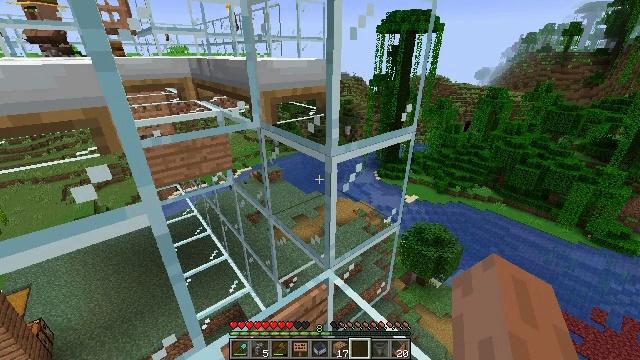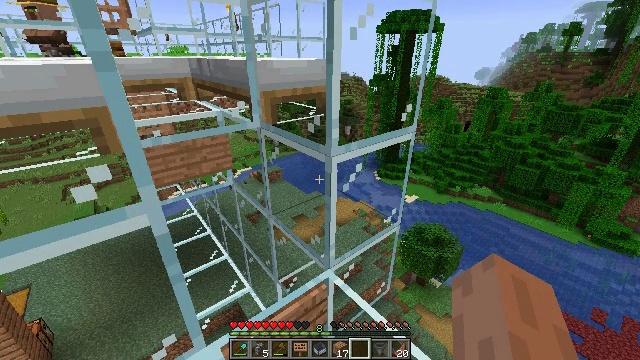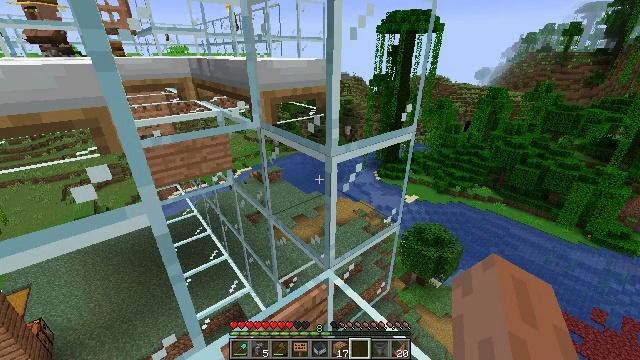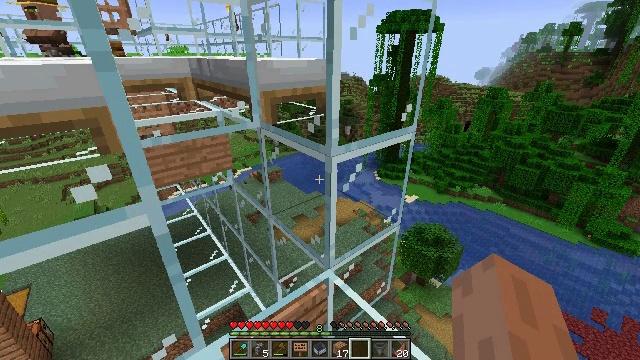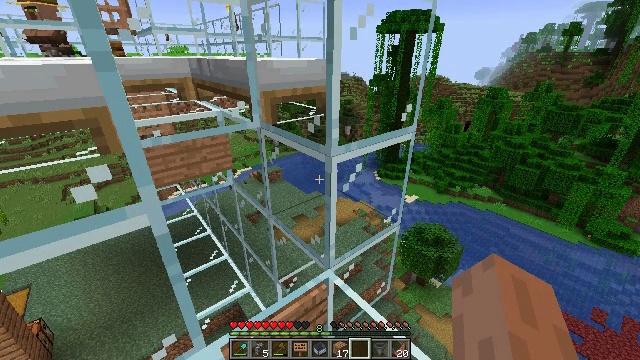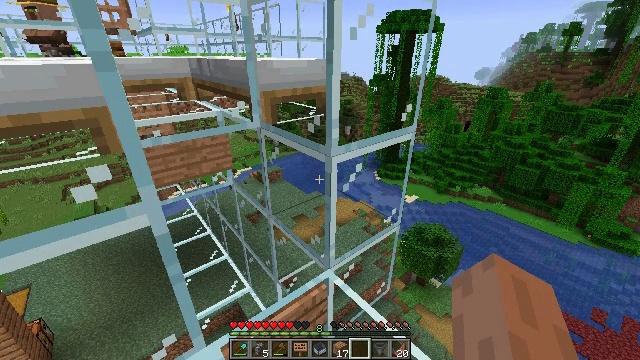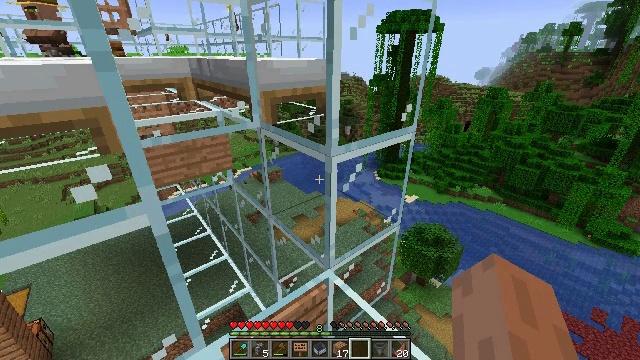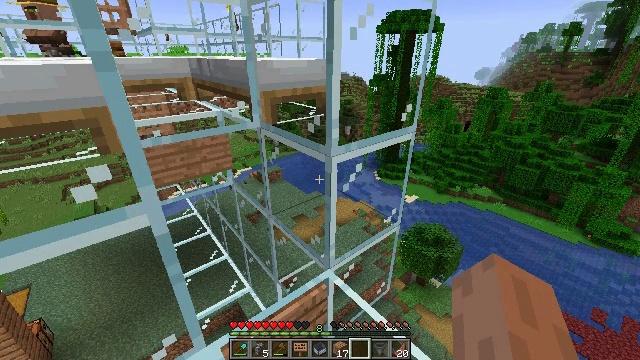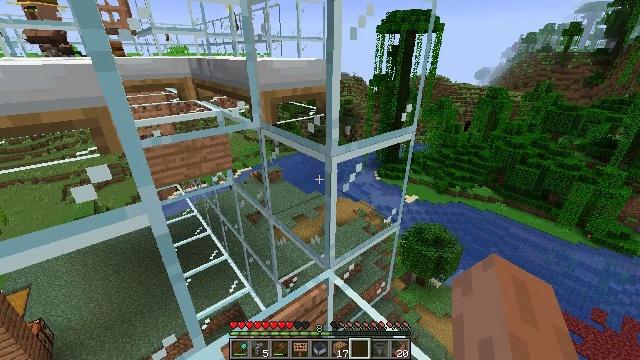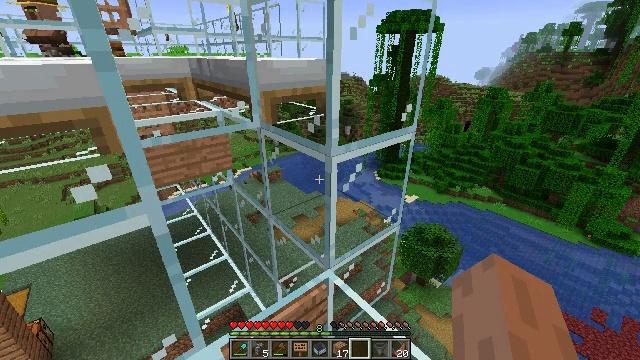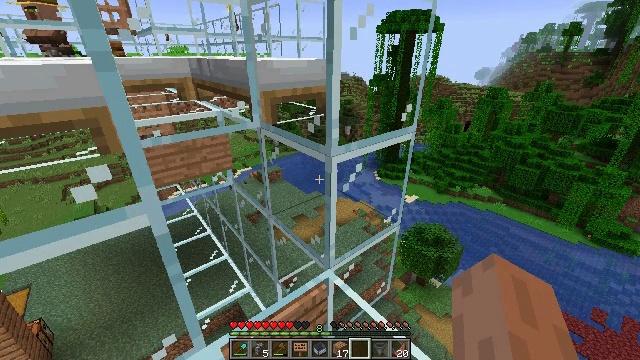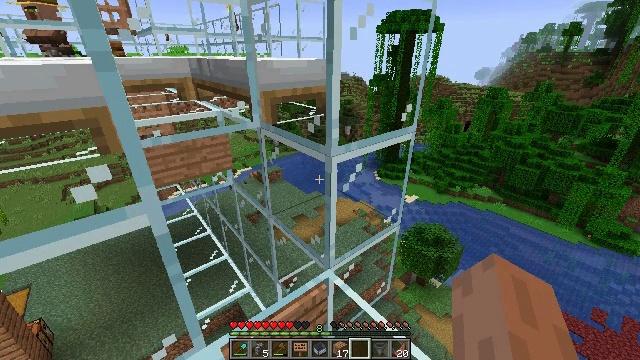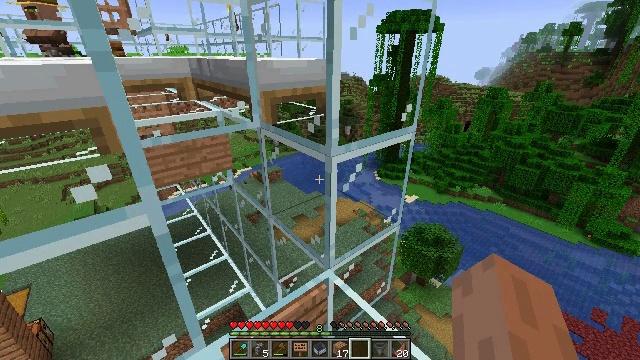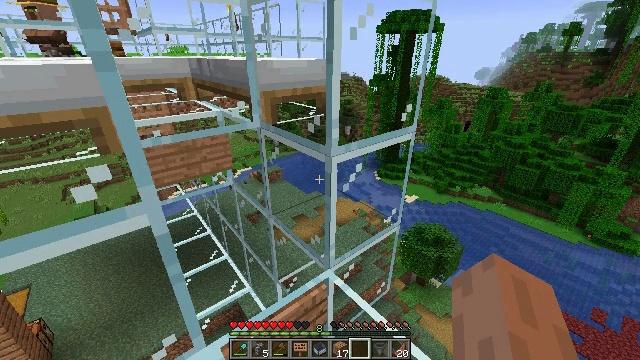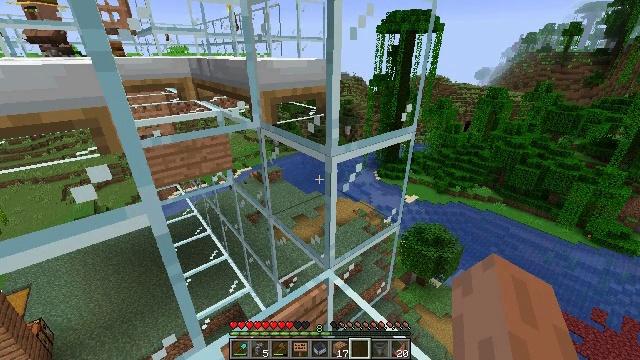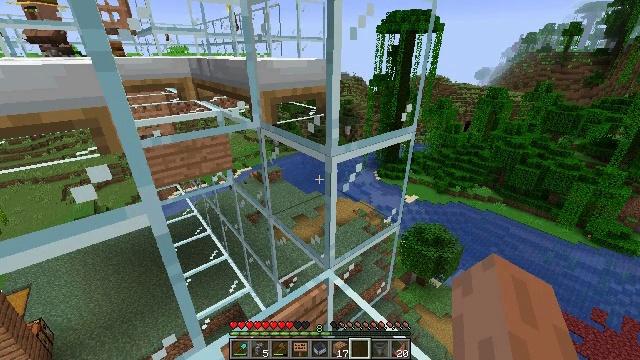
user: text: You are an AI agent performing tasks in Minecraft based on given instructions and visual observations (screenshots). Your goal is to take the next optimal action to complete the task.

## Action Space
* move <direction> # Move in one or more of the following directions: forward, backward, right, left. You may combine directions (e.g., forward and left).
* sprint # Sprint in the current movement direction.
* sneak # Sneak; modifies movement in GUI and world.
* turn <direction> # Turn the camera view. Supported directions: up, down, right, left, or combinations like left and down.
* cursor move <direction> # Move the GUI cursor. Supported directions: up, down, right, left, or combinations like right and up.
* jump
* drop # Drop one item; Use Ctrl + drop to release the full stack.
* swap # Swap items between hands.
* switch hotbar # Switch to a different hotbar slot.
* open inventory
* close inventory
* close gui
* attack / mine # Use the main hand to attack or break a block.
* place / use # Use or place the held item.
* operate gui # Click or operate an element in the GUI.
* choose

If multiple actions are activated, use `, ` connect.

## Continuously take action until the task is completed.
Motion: motion action
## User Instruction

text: Retrieve jungle planks by mining.
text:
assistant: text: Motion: no_op
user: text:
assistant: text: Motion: no_op
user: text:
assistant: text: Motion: no_op
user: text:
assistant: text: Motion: no_op
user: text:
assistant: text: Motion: no_op
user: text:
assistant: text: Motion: no_op
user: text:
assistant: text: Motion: no_op
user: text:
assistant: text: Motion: no_op
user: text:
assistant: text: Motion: no_op
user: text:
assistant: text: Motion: no_op
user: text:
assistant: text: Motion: no_op
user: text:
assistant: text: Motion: no_op
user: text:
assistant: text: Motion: no_op
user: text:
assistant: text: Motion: no_op
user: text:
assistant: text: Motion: no_op
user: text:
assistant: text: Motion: no_op
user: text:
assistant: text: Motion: no_op
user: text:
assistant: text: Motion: no_op
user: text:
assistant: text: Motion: no_op
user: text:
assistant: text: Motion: no_op
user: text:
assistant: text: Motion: no_op
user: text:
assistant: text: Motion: no_op
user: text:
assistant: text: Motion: no_op
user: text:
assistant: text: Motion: no_op
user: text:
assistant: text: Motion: no_op
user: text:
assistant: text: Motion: no_op
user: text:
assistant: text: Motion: no_op
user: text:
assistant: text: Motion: no_op
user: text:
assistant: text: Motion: no_op
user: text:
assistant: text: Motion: no_op